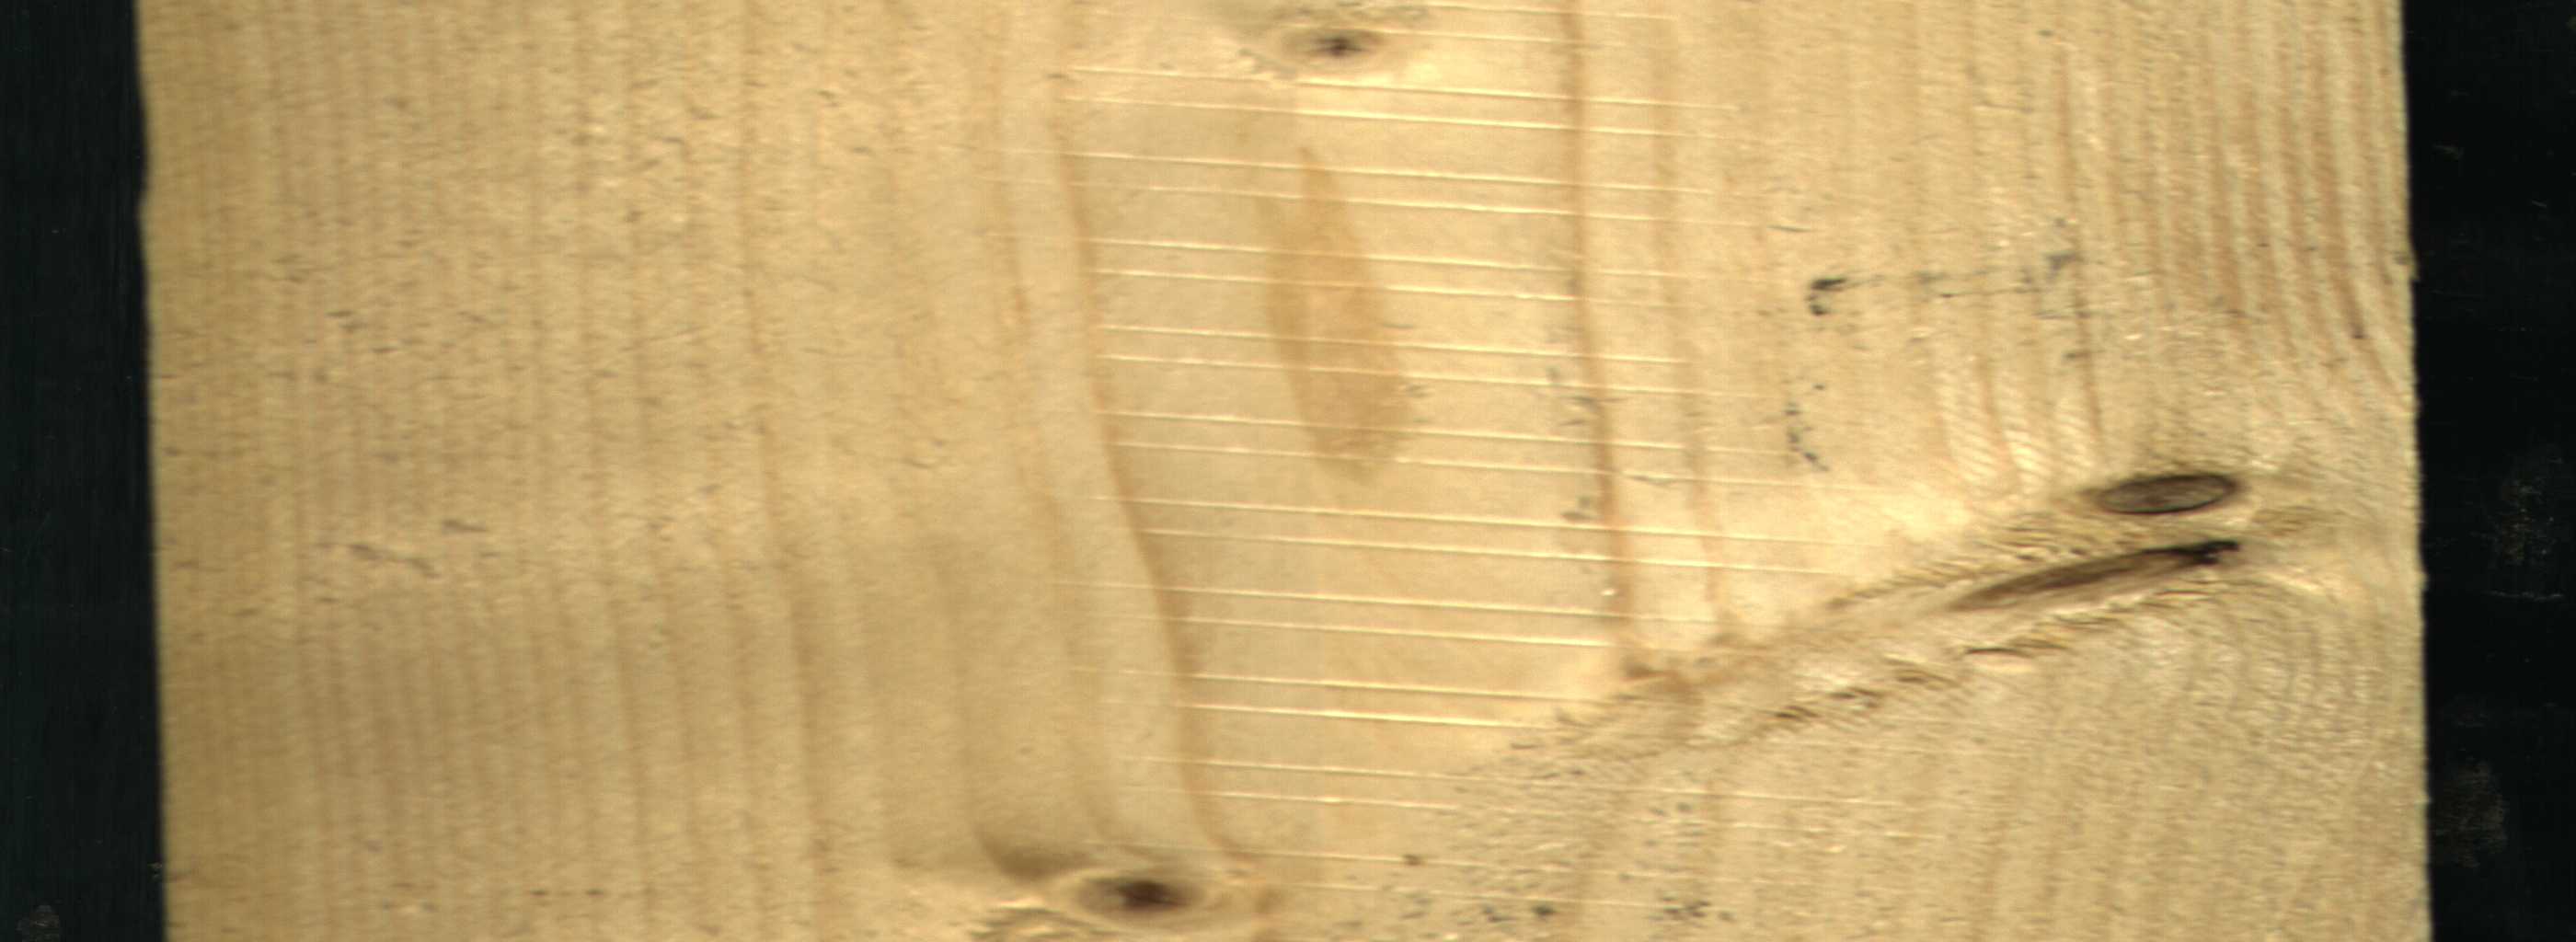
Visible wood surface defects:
Dead_Knot
Live_Knot
Live_Knot